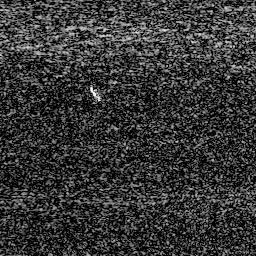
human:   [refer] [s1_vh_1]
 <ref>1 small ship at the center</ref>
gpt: <box>[[33, 32, 40, 39, 0]]</box>